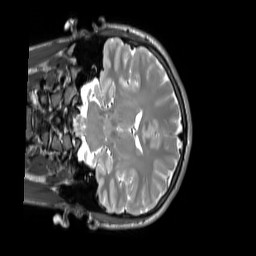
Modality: T2w
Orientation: coronal
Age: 20
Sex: male
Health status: ill
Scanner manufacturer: siemens
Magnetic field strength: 3 T
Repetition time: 2.8 s
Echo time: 0.326 s